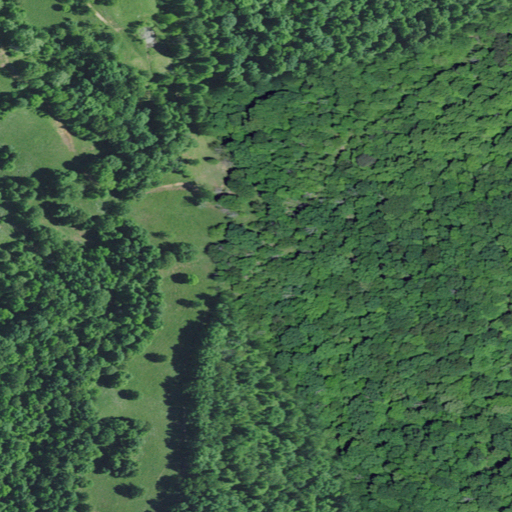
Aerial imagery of mountain in Kentucky named Miller Hill containing deciduous forest, grassland, pasture, and mixed forest